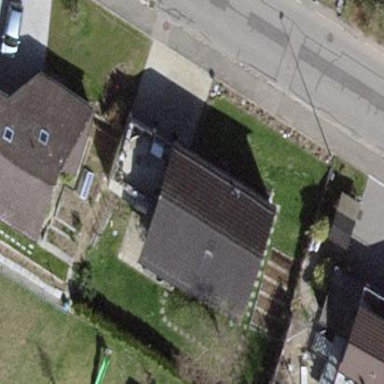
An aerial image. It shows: House with tiled roof.